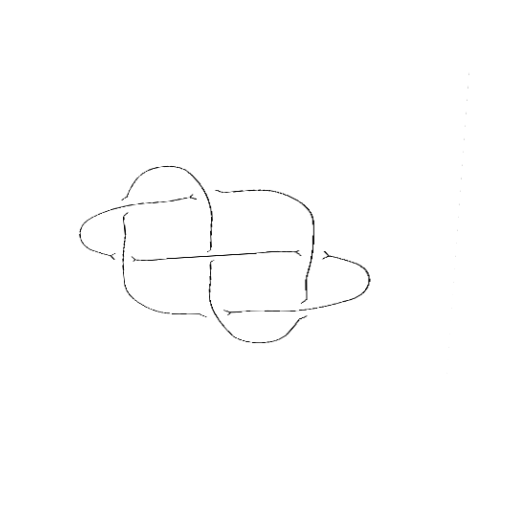
Crossing number: 7